Question: I'm trying to achieve something quite tricky in CSS, but also quite "simple" :

## Explanation:
Some element with text inside it (unknown width) with 2 elements on each side of it, both occupying the remaining space.
I thought of going with 'display:table' for the container and for the 3 children going 'display:table-cell' but it just doesn't work, or I don't know how to use it properly..
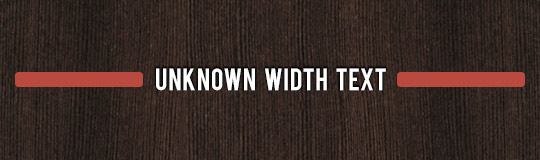
Answer: <URL>
# Demo playground
## HTML
'''
<header>
<h1>Some title</h1>
</header>
'''
## CSS
'''
header{
display:table;
text-align:center;
width:50%;
}
header:before, header:after{
content:'';
display:table-cell;
background:red;
width:50%;
border-radius:5px;
}
header > h1{ white-space:pre; padding:0 10px; }
'''